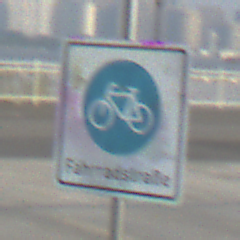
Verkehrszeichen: BeginnFahrradstrasse
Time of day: SunriseSunset
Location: Outdoor (Urban)
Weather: Clear
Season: NotSpecified
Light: Natural